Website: macys
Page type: billing-address
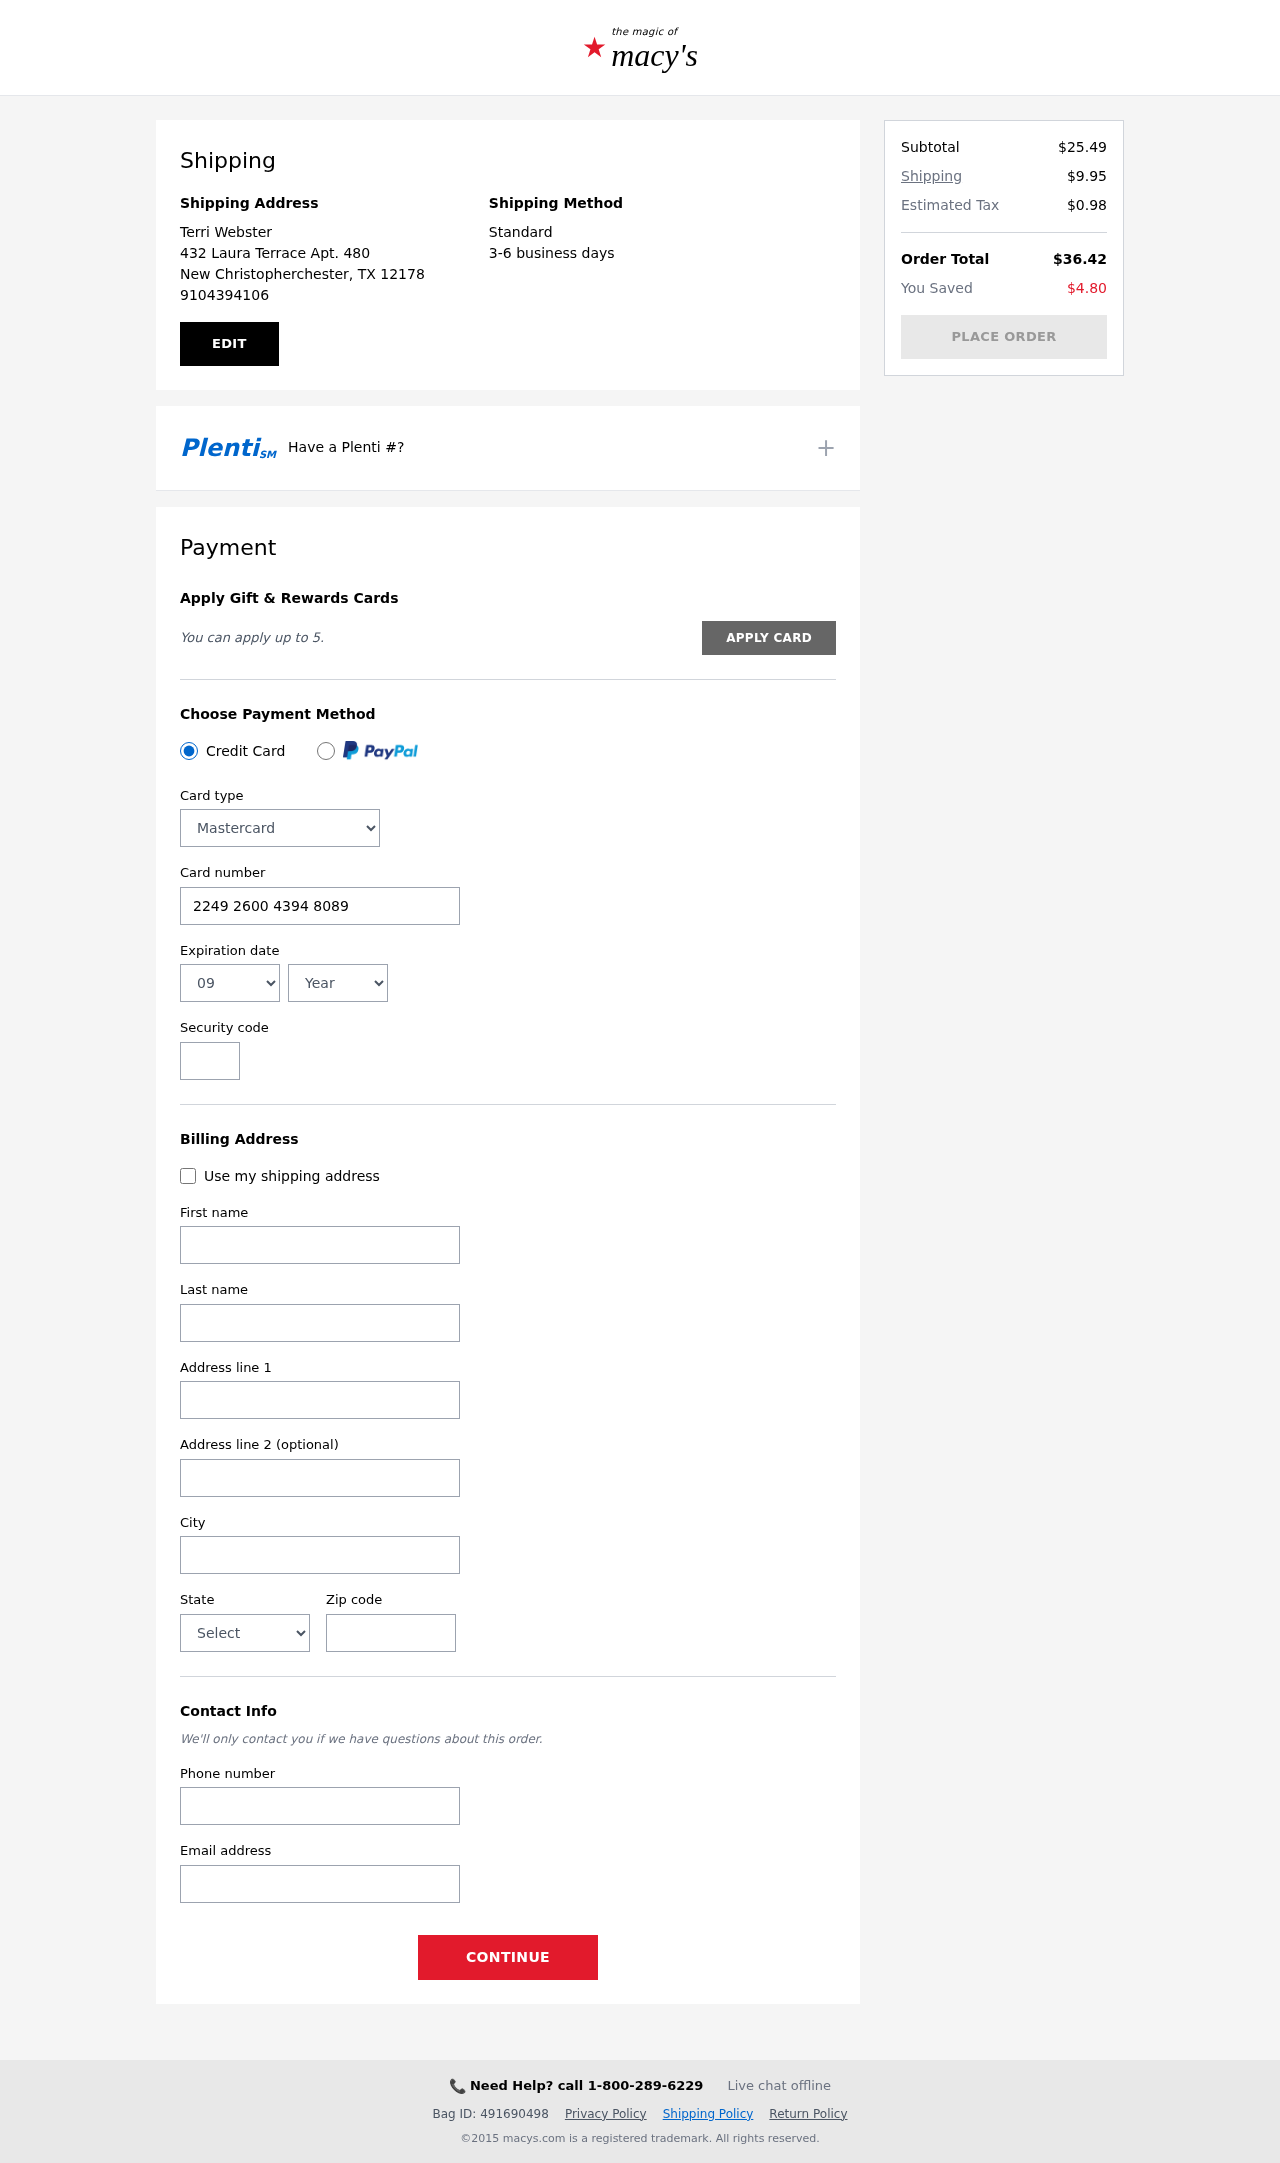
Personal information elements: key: PII_CARD_CVV
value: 037
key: PII_CARD_EXPIRY_MONTH
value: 09
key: PII_CARD_EXPIRY_YEAR
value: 28
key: PII_CARD_NUMBER
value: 2249 2600 4394 8089
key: PII_CARD_TYPE
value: Mastercard
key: PII_CITY
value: New Christopherchester
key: PII_CITY_STATE_ZIP
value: New Christopherchester, TX 12178
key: PII_EMAIL
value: terri_webster@hotmail.com
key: PII_FIRSTNAME
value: Terri
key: PII_FULLNAME
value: Terri Webster
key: PII_LASTNAME
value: Webster
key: PII_PHONE
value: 9104394106
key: PII_POSTCODE
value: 12178
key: PII_STATE
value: Texas
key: PII_STREET
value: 432 Laura Terrace Apt. 480
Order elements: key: ORDER_SUBTOTAL
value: $25.49
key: ORDER_SHIPPING_COST
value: $9.95
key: ORDER_TAX
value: $0.98
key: ORDER_TOTAL
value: $36.42
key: ORDER_SAVINGS
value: $4.80